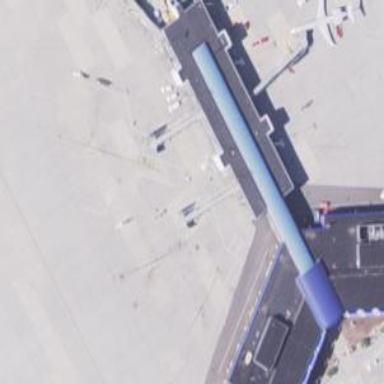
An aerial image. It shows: Airport gate.